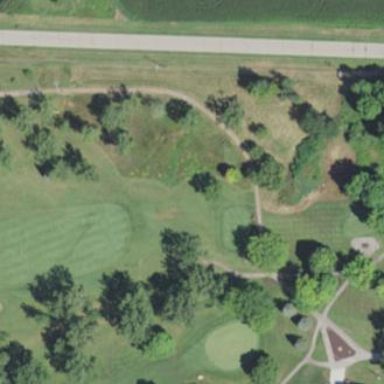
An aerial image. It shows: Golf rough area.